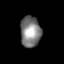
Tissue: skin
Cell type: Epithelial cells
Senescence score: 0.256
Nuclear area (px): 617
Mean DAPI intensity: 127.759